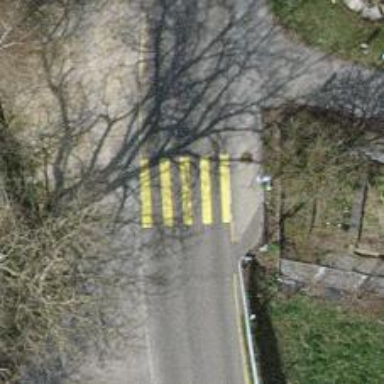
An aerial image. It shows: Zebra crossing on the road.